Question: Im trying to create a responsve image gallery, like a grid from a selection of images from a database. I have used bootstrap to create columns for list elements.
Because the images are different sizes/aspect ratios (maybe even portrait landscape) the images below dont fit and are moved along to a accomadating column, creating unwanted whitespace.
Can anyone suggest a method to resize/adjust the images without cropping or changing aspect ratio (preferably using pure css) to enable all grid spaces/columns to contain an image?
EXAMPLE:

HTML:
'''
<div class="gallery-container container-content well" style="height: 62px;">
<ul class="layout-gallery row">
<li class="image col-lg-3 col-md-4 col-sm-6 col-xs-12">
<img src="img/layout/abstract-gandex.jpg"></img>
</li>
<li class="image col-lg-3 col-md-4 col-sm-6 col-xs-12">
<img src="img/layout/blob"></img>
</li>
<li class="image col-lg-3 col-md-4 col-sm-6 col-xs-12">
<img src="img/layout/aqua-blue-tiger.jpg"></img>
</li>
<li class="image col-lg-3 col-md-4 col-sm-6 col-xs-12">
<img src="img/layout/blue abstract2-gandex.jpg"></img>
</li>
<li class="image col-lg-3 col-md-4 col-sm-6 col-xs-12">
<img src="img/layout/blue abstract3-gandex.jpg"></img>
</li>
<li class="image col-lg-3 col-md-4 col-sm-6 col-xs-12">
<img src="img/layout/blue abstract4-gandex.jpg"></img>
</li>
<li class="image col-lg-3 col-md-4 col-sm-6 col-xs-12">
<img src="img/layout/blue abstract5-gandex.jpg"></img>
</li>
<li class="image col-lg-3 col-md-4 col-sm-6 col-xs-12">
<img src="img/layout/blue abstract6-gandex.jpg"></img>
</li>
<li class="image col-lg-3 col-md-4 col-sm-6 col-xs-12">
<img src="img/layout/blue abstract7-gandex.jpg"></img>
</li>
<li class="image col-lg-3 col-md-4 col-sm-6 col-xs-12">
<img src="img/layout/blue abstract-gandex.jpg"></img>
</li>
</ul>
</div>
'''
CSS:
'''
.gallery-container
{
margin-top: 2%;
margin-bottom: 2%;
overflow:auto;
}
.layout-gallery
{
padding:0 0 0 0;
margin:0 0 0 0;
margin-top: 2%;
margin-bottom: 2%;
}
.layout-gallery > li
{
list-style:none;
margin-bottom:25px;
}
.layout-gallery > li img
{
display: block;
cursor: pointer;
width: 100%;
border: 2px solid #E3E3E3;
box-shadow: 0px 10px 10px #AEAEAE;
}
'''
EDIT:
The desired result to achieve the above would be like the example shown here <URL>. But I have no idea how to accomplish this dynamic and responsive image behaviour?
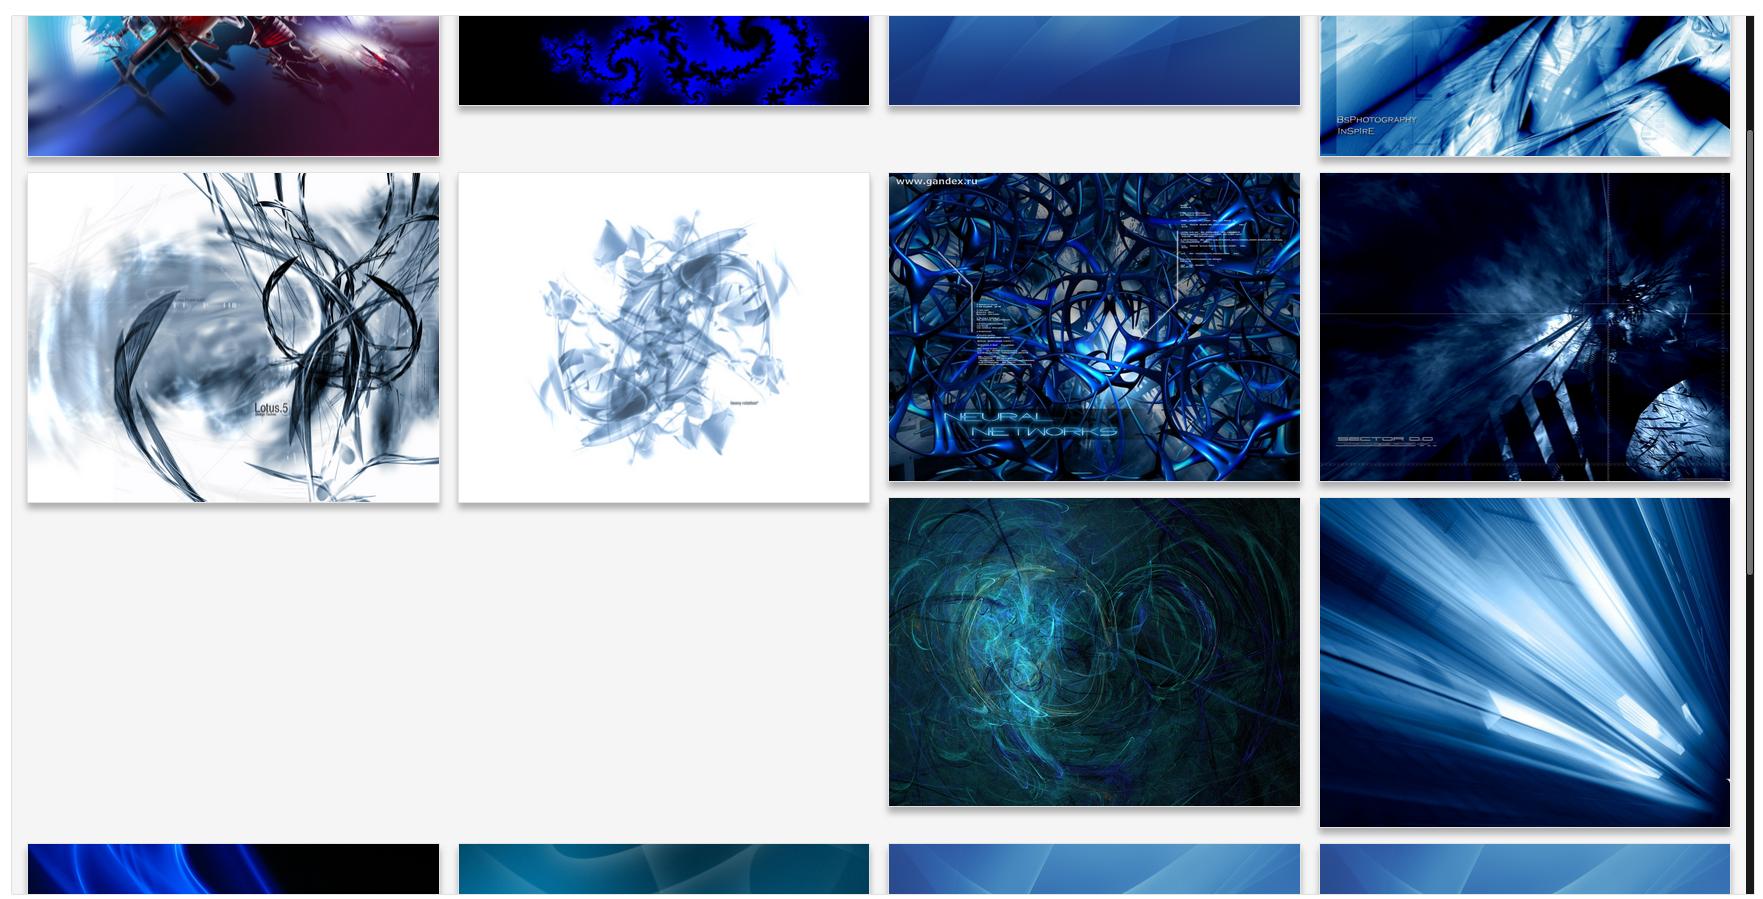
Answer: Rather than creating custom javascript to adjust the row and image sizes I ended up using the justified Gallery plugin. This awsome jquery plugin has allowed me to achieve the desired result + add hover over captions and lightbox/slideshow on click. Feels like cheating coz its so simple to use :)
Plugin: <URL>